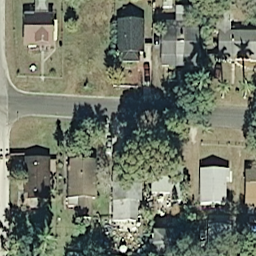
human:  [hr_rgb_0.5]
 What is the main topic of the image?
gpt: medium residential